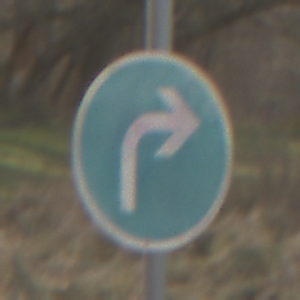
Verkehrszeichen: VorgeschriebeneFahrtrichtungRechts
Umgebung: Outdoor, Nature
Tageszeit: SunriseSunset
Wetter: PartlyCloudy
Licht: Natural
Jahreszeit: NotSpecified
Kontrast: MediumContrast